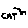
Label: cat